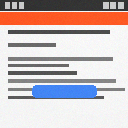
Screen state: on